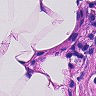
Metastatic tissue present: no